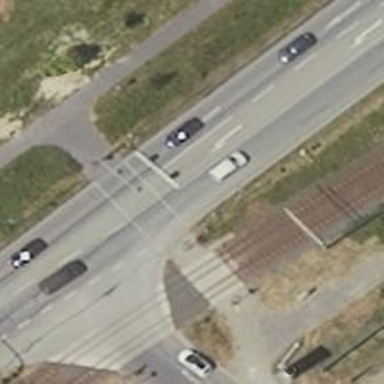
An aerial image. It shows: Crossing with traffic signals.